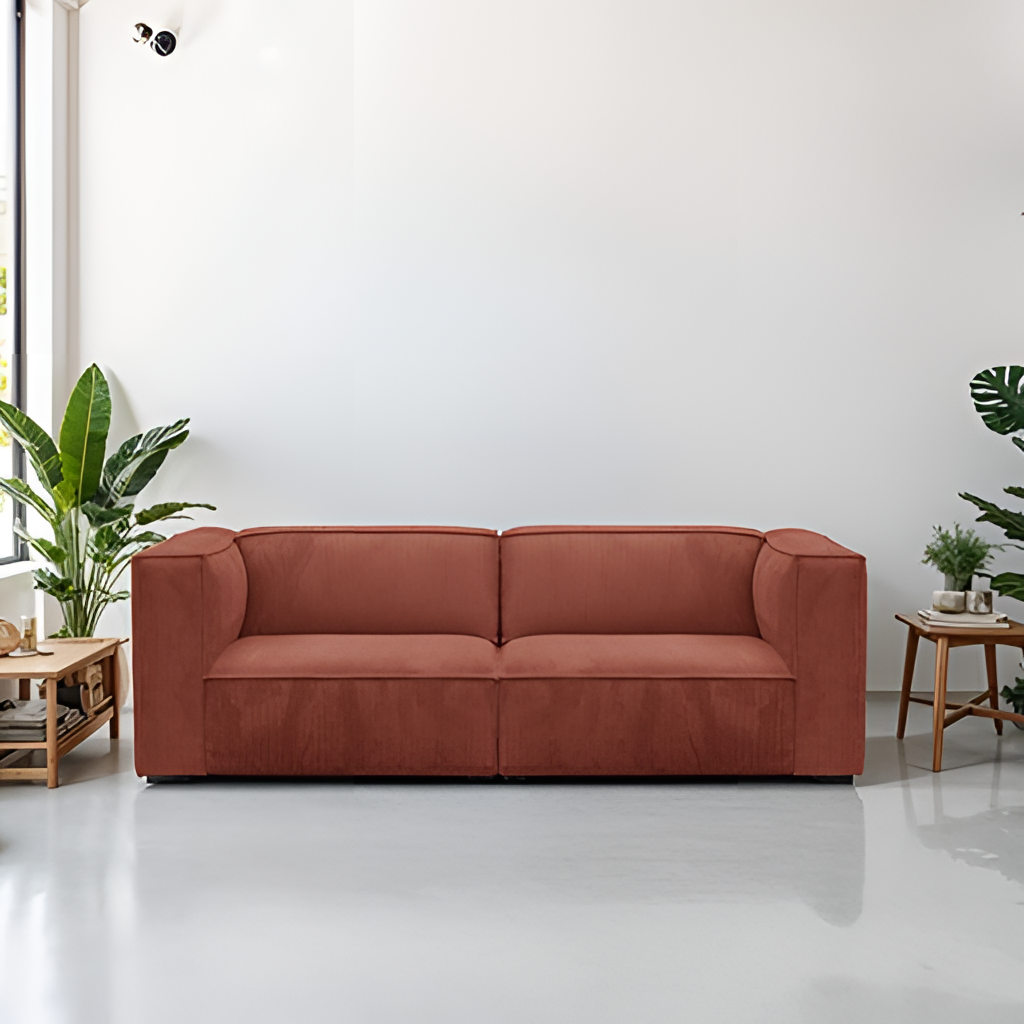
living room, terracotta fabric sofa, concrete flooring, with smooth pattern, contemporary, paint wallpaper, with solid pattern